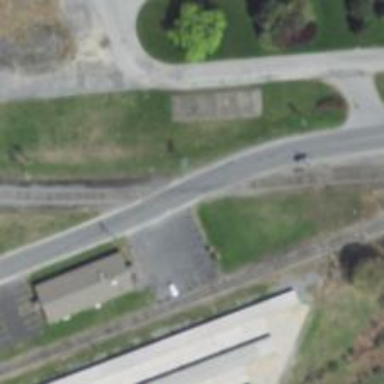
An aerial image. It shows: Level crossing with saltire marking.